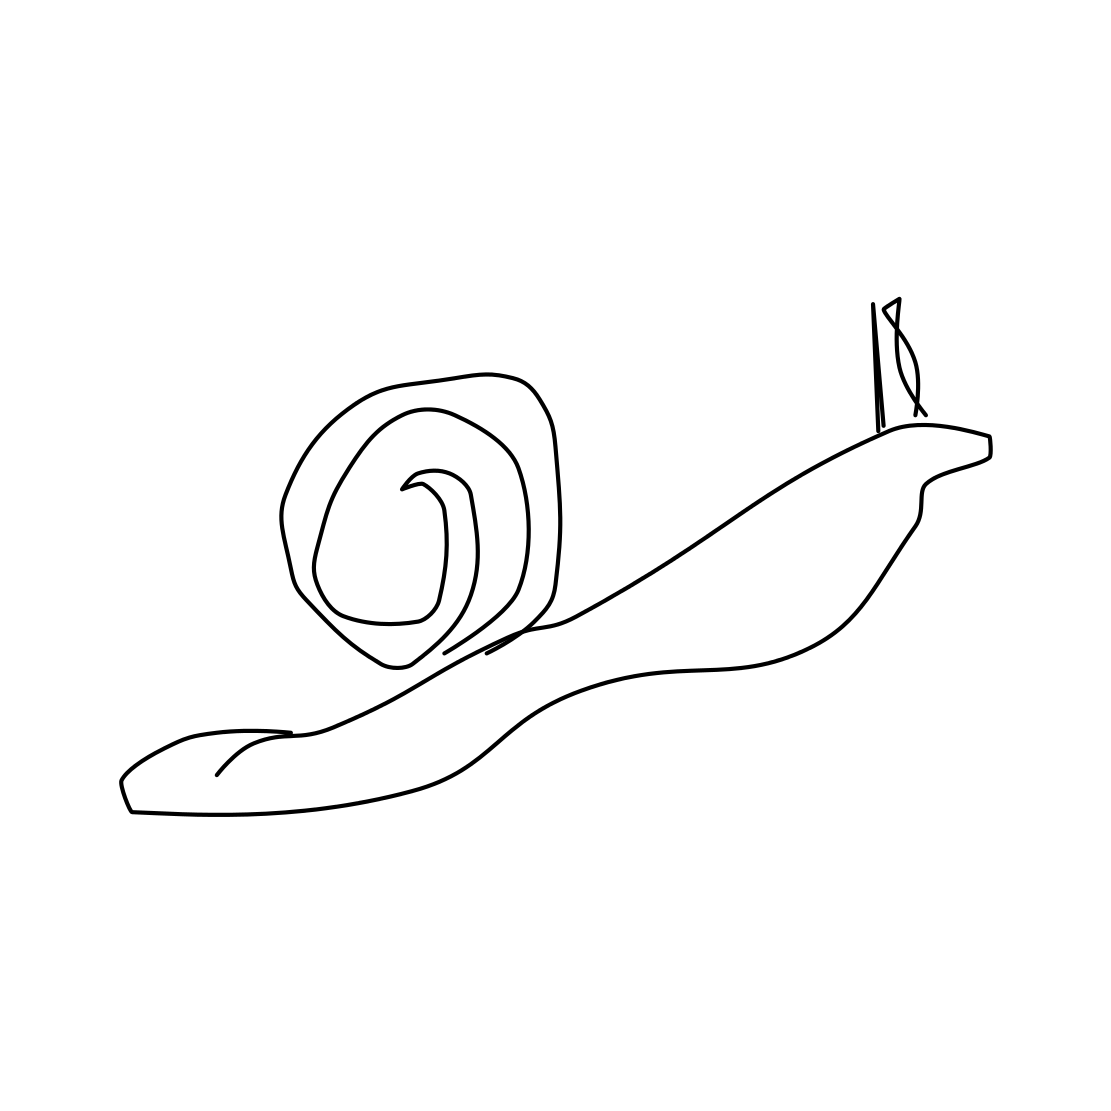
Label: snail